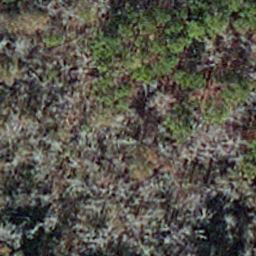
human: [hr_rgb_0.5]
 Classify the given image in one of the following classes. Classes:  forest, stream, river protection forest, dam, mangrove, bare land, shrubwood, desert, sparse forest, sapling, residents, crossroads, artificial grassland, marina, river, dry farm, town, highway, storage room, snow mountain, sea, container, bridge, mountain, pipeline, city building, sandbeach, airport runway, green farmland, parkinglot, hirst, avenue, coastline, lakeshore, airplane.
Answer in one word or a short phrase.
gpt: sapling